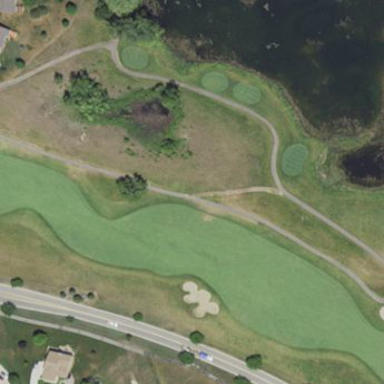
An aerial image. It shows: Grassy area designated as golf fairway.